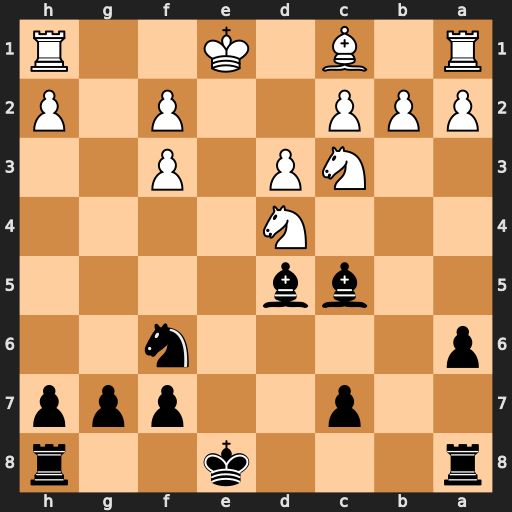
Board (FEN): r3k2r/2p2ppp/p4n2/2bb4/3N4/2NP1P2/PPP2P1P/R1B1K2R
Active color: b
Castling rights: KQkq
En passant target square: -
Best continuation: Bxd4